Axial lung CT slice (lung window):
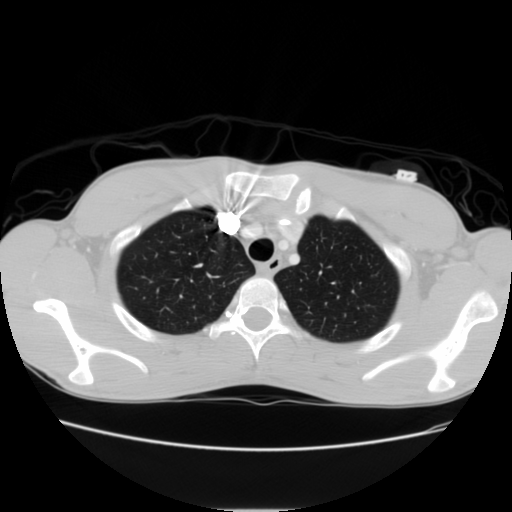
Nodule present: no